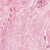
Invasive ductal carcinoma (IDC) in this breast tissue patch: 0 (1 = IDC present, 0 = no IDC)